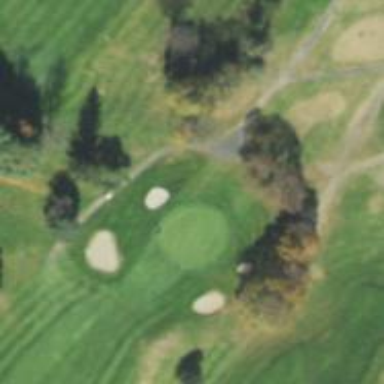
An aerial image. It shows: Golf cartpath that is also road path.